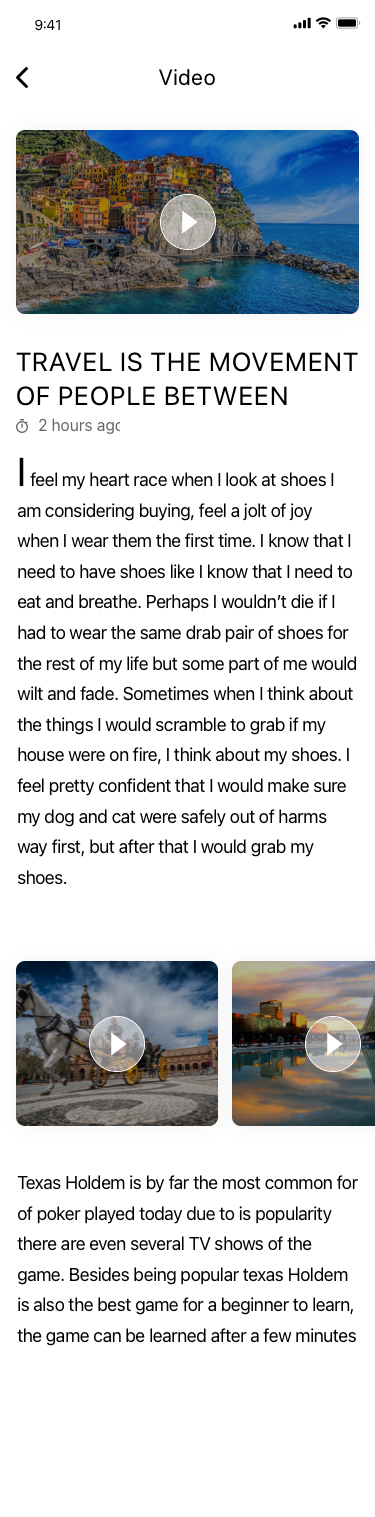
Text in this UI design:
Video
Travel is the movement of people between relatively distant geographical locations,
2 hours ago
I feel my heart race when I look at shoes I am considering buying, feel a jolt of joy when I wear them the first time. I know that I need to have shoes like I know that I need to eat and breathe. Perhaps I wouldn’t die if I had to wear the same drab pair of shoes for the rest of my life but some part of me would wilt and fade. Sometimes when I think about the things I would scramble to grab if my house were on fire, I think about my shoes. I feel pretty confident that I would make sure my dog and cat were safely out of harms way first, but after that I would grab my shoes.
Texas Holdem is by far the most common for of poker played today due to is popularity there are even several TV shows of the game. Besides being popular texas Holdem is also the best game for a beginner to learn, the game can be learned after a few minutes and afte just a few hours of practice you can be playing fairly well against other beginners, but to really get good you must play often.

Texas Holdem is played the same way in the casino, online casinos and in your home with your pals.

Texas Holdem is played in the following manner:

1. Betting structures can vary. In Texas Holdem rarely are antes used. Most Texas Holdem games start with first two players on the dealers left placing predetermined bets. These players are called the small and large blind, and their bets are called posting the blinds.

2. Each player receives 2 cards face down. These cards are called you pocket cards and they are the only cards that are unique to you.

3. After each player is dealt their hole cards a round of betting takes place starting with the player to the left of the 2 blinds this round of betting is called the pre-flop. Just like in any other poker game a player can call raise of fold during their turn.

4. After the Pre-Flop round is over the dealer will remove the top card from the deck and discard it, this is called the Burn Card. This is done to make sure that no cheating is done. The dealer will then turn over 3 cards in the center of the table. This round is called the Flop. Any player may use any of these cards to make the best 5 card hand possible, but you are not allowed to actually touch the cards, each player can use the same cards if it help them, this is why your hole cards are so important.

5. As with the pre-flop there is now another round of betting, it is at this point you will start to see players folding.

6. After the betting is over, the dealer will burn another card, then deal the fourth of the communal cards. This card is called the Turn card

7. Again another round of betting begins and now is when you will start to see the size of the pot really grow.

8. One last time the dealer burns the top card before turning over the last card of the game, called the River card. Players now have all 5 of the communal cards and their own hole card to make the best 5 card hand.

9. One last chance is given to raise the bets or get out of the game. After this each player still in the game will show their cards. This is called the Showdown. The player with the best hand is declared the winner and wins the pot.

Now that you know the basic order of the game you are ready to start playing Texas Holdem. Holdem is a simple game to learn but if hard to master. This is the part that will take you many hand and many dollars, but if you put in the time you will be rewarded for it.